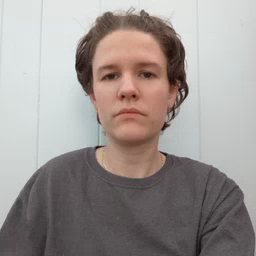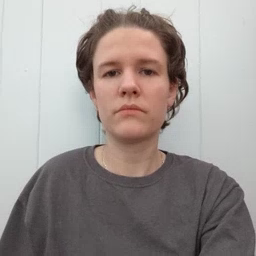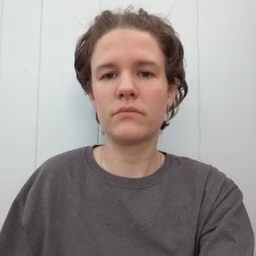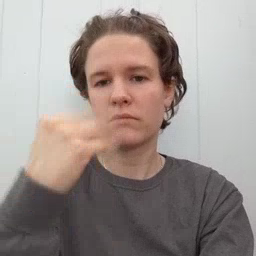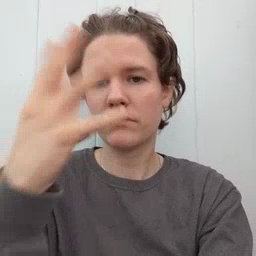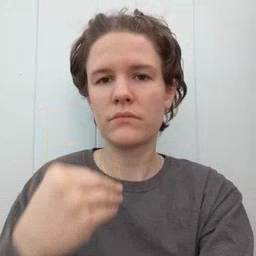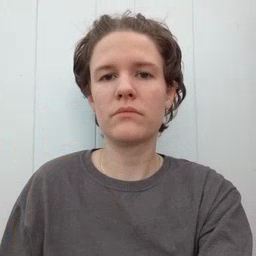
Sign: sleepy